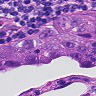
Metastatic tissue present: yes